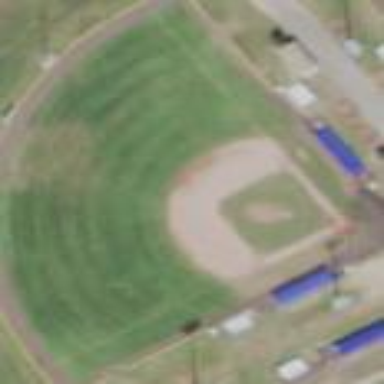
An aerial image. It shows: Baseball pitch for leisure land.